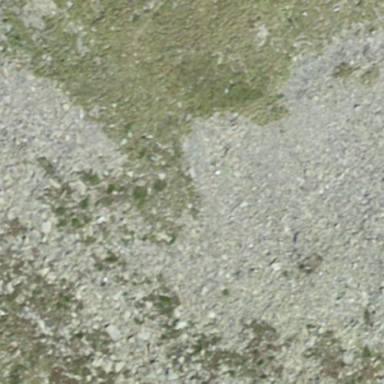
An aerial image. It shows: Scree landscape.